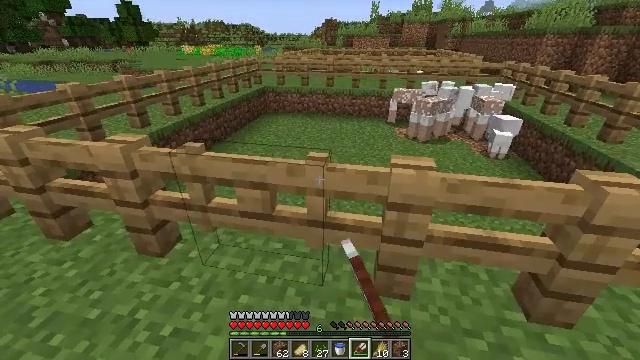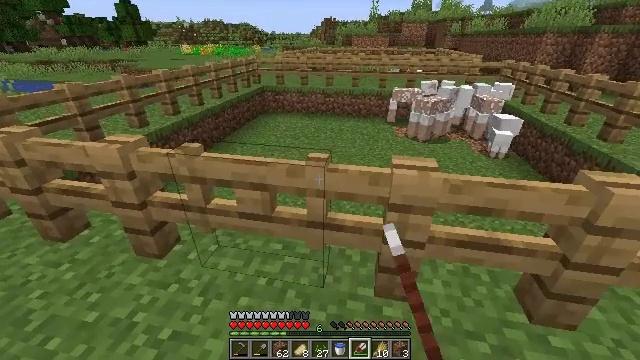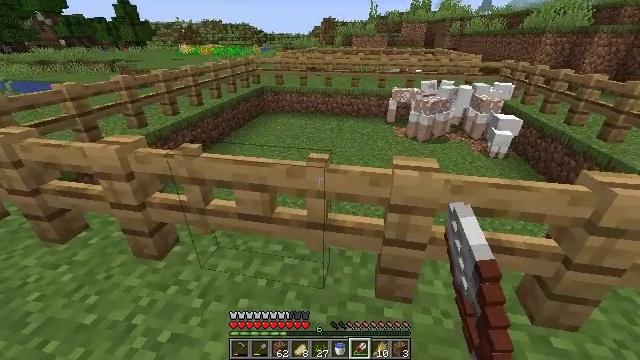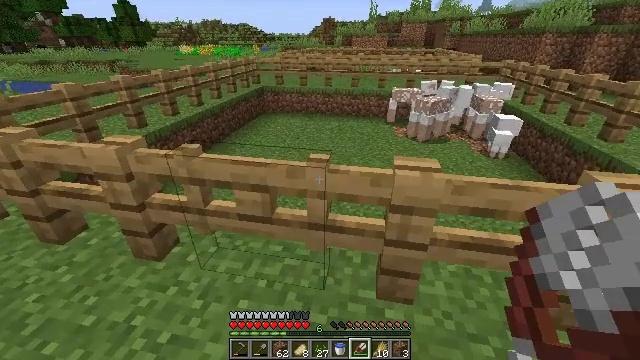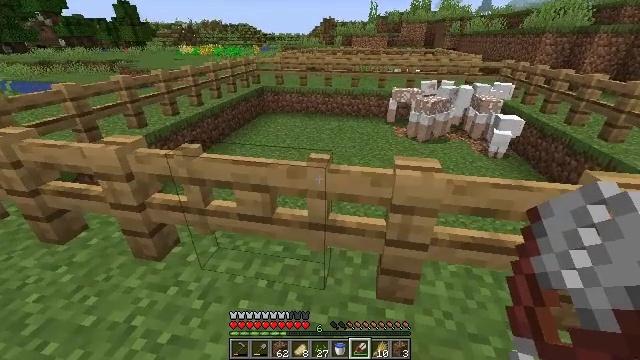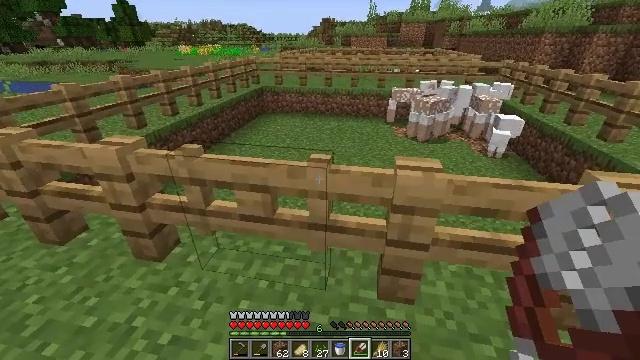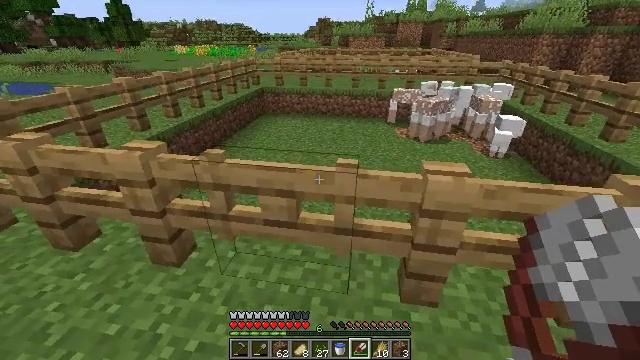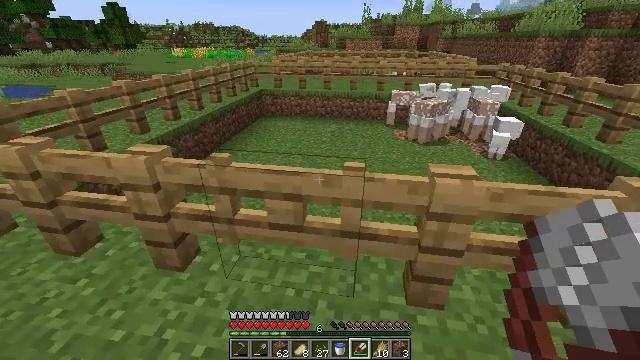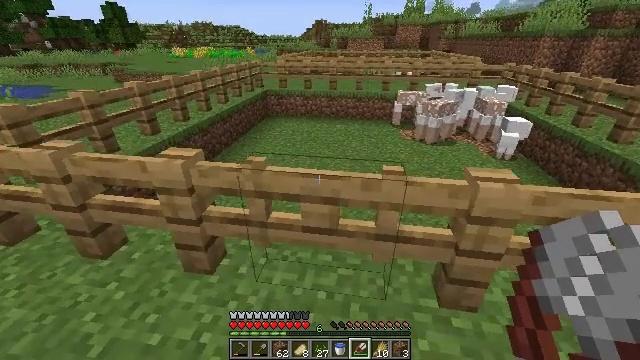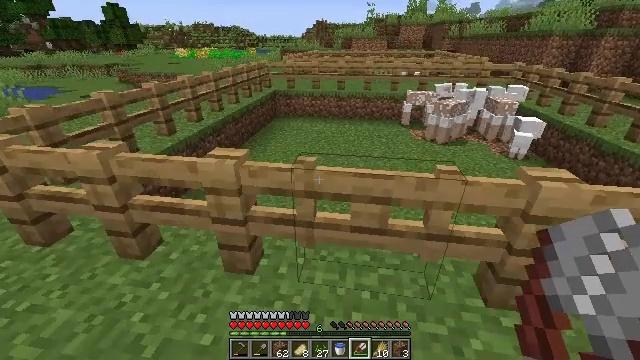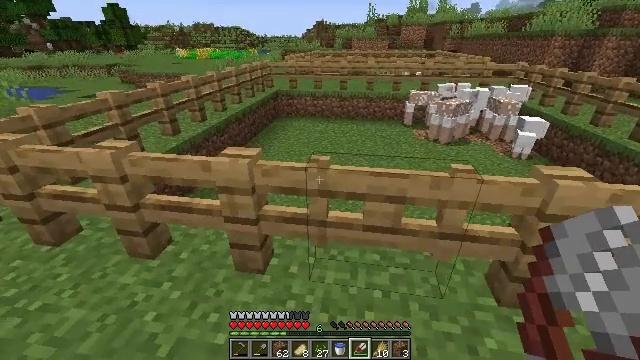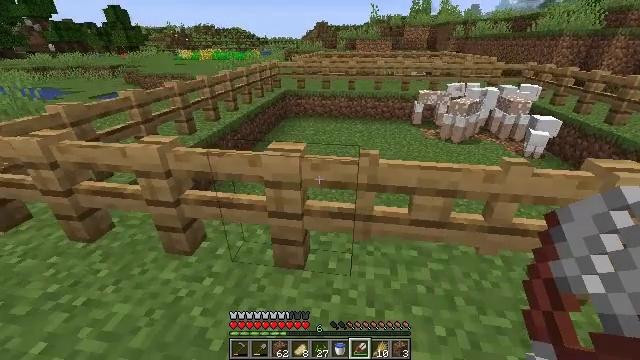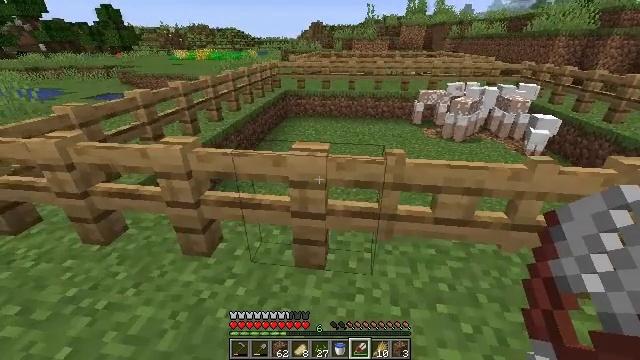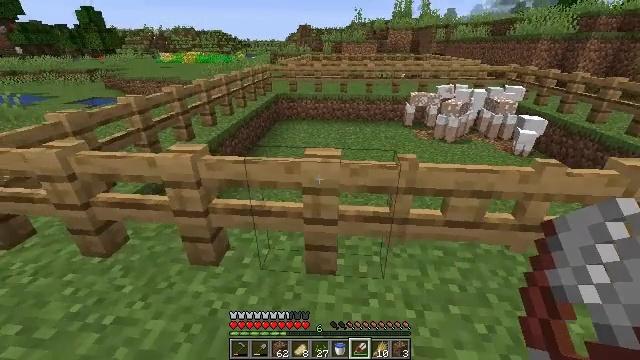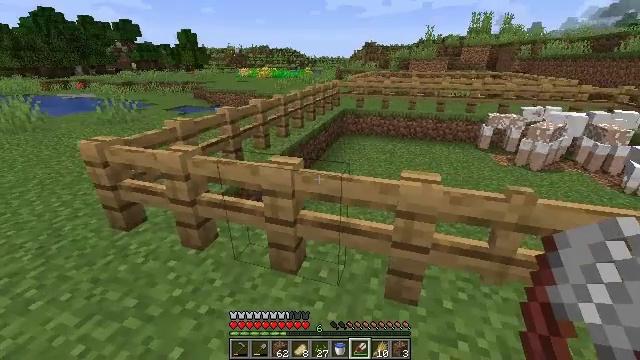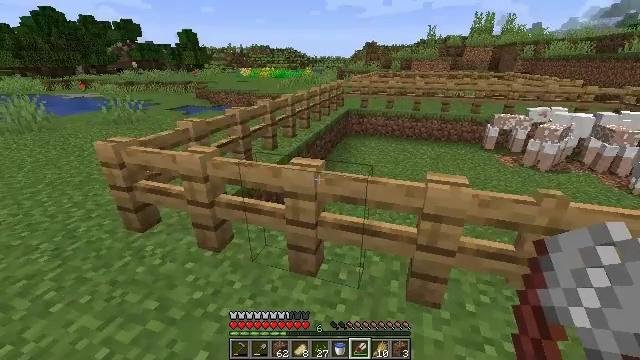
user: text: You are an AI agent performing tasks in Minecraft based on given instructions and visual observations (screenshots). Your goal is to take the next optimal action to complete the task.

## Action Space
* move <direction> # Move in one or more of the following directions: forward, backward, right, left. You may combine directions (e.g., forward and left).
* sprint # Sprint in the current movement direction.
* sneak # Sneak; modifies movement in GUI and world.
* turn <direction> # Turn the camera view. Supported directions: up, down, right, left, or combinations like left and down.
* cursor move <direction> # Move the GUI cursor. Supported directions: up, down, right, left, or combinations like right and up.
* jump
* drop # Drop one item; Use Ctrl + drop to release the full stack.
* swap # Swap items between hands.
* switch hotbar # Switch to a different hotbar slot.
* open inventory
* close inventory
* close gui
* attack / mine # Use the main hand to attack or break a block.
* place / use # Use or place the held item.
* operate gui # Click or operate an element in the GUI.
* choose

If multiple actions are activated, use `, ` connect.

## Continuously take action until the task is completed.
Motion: motion action
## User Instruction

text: Mine the grass in the plains.
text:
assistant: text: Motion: no_op
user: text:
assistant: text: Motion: no_op
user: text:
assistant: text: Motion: no_op
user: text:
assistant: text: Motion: no_op
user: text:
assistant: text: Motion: move left
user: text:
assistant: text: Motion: move left
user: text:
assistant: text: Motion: move left
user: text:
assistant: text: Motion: move left
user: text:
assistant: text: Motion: move left
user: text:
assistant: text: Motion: move left
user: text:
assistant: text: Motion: move left
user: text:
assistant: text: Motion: move left, turn right
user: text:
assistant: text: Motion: move left, turn right
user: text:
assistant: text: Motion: move left, turn left and up
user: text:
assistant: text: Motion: move left
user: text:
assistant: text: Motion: move left
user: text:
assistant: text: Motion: move left
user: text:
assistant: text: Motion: move left
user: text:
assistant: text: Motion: move forward and move left
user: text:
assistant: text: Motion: move forward and move left
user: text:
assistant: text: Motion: move forward and move left
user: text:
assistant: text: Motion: move forward and move left
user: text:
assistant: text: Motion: move forward and move left
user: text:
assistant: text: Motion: move forward and move left
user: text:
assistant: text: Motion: move forward and move left
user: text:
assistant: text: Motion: move forward and move left
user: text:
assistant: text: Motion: move forward and move left
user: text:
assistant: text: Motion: move forward and move left
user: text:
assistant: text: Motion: move forward and move left
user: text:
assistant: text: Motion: move forward and move left